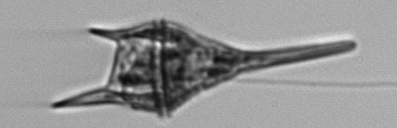
Label: Tripos_lineatus